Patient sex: F
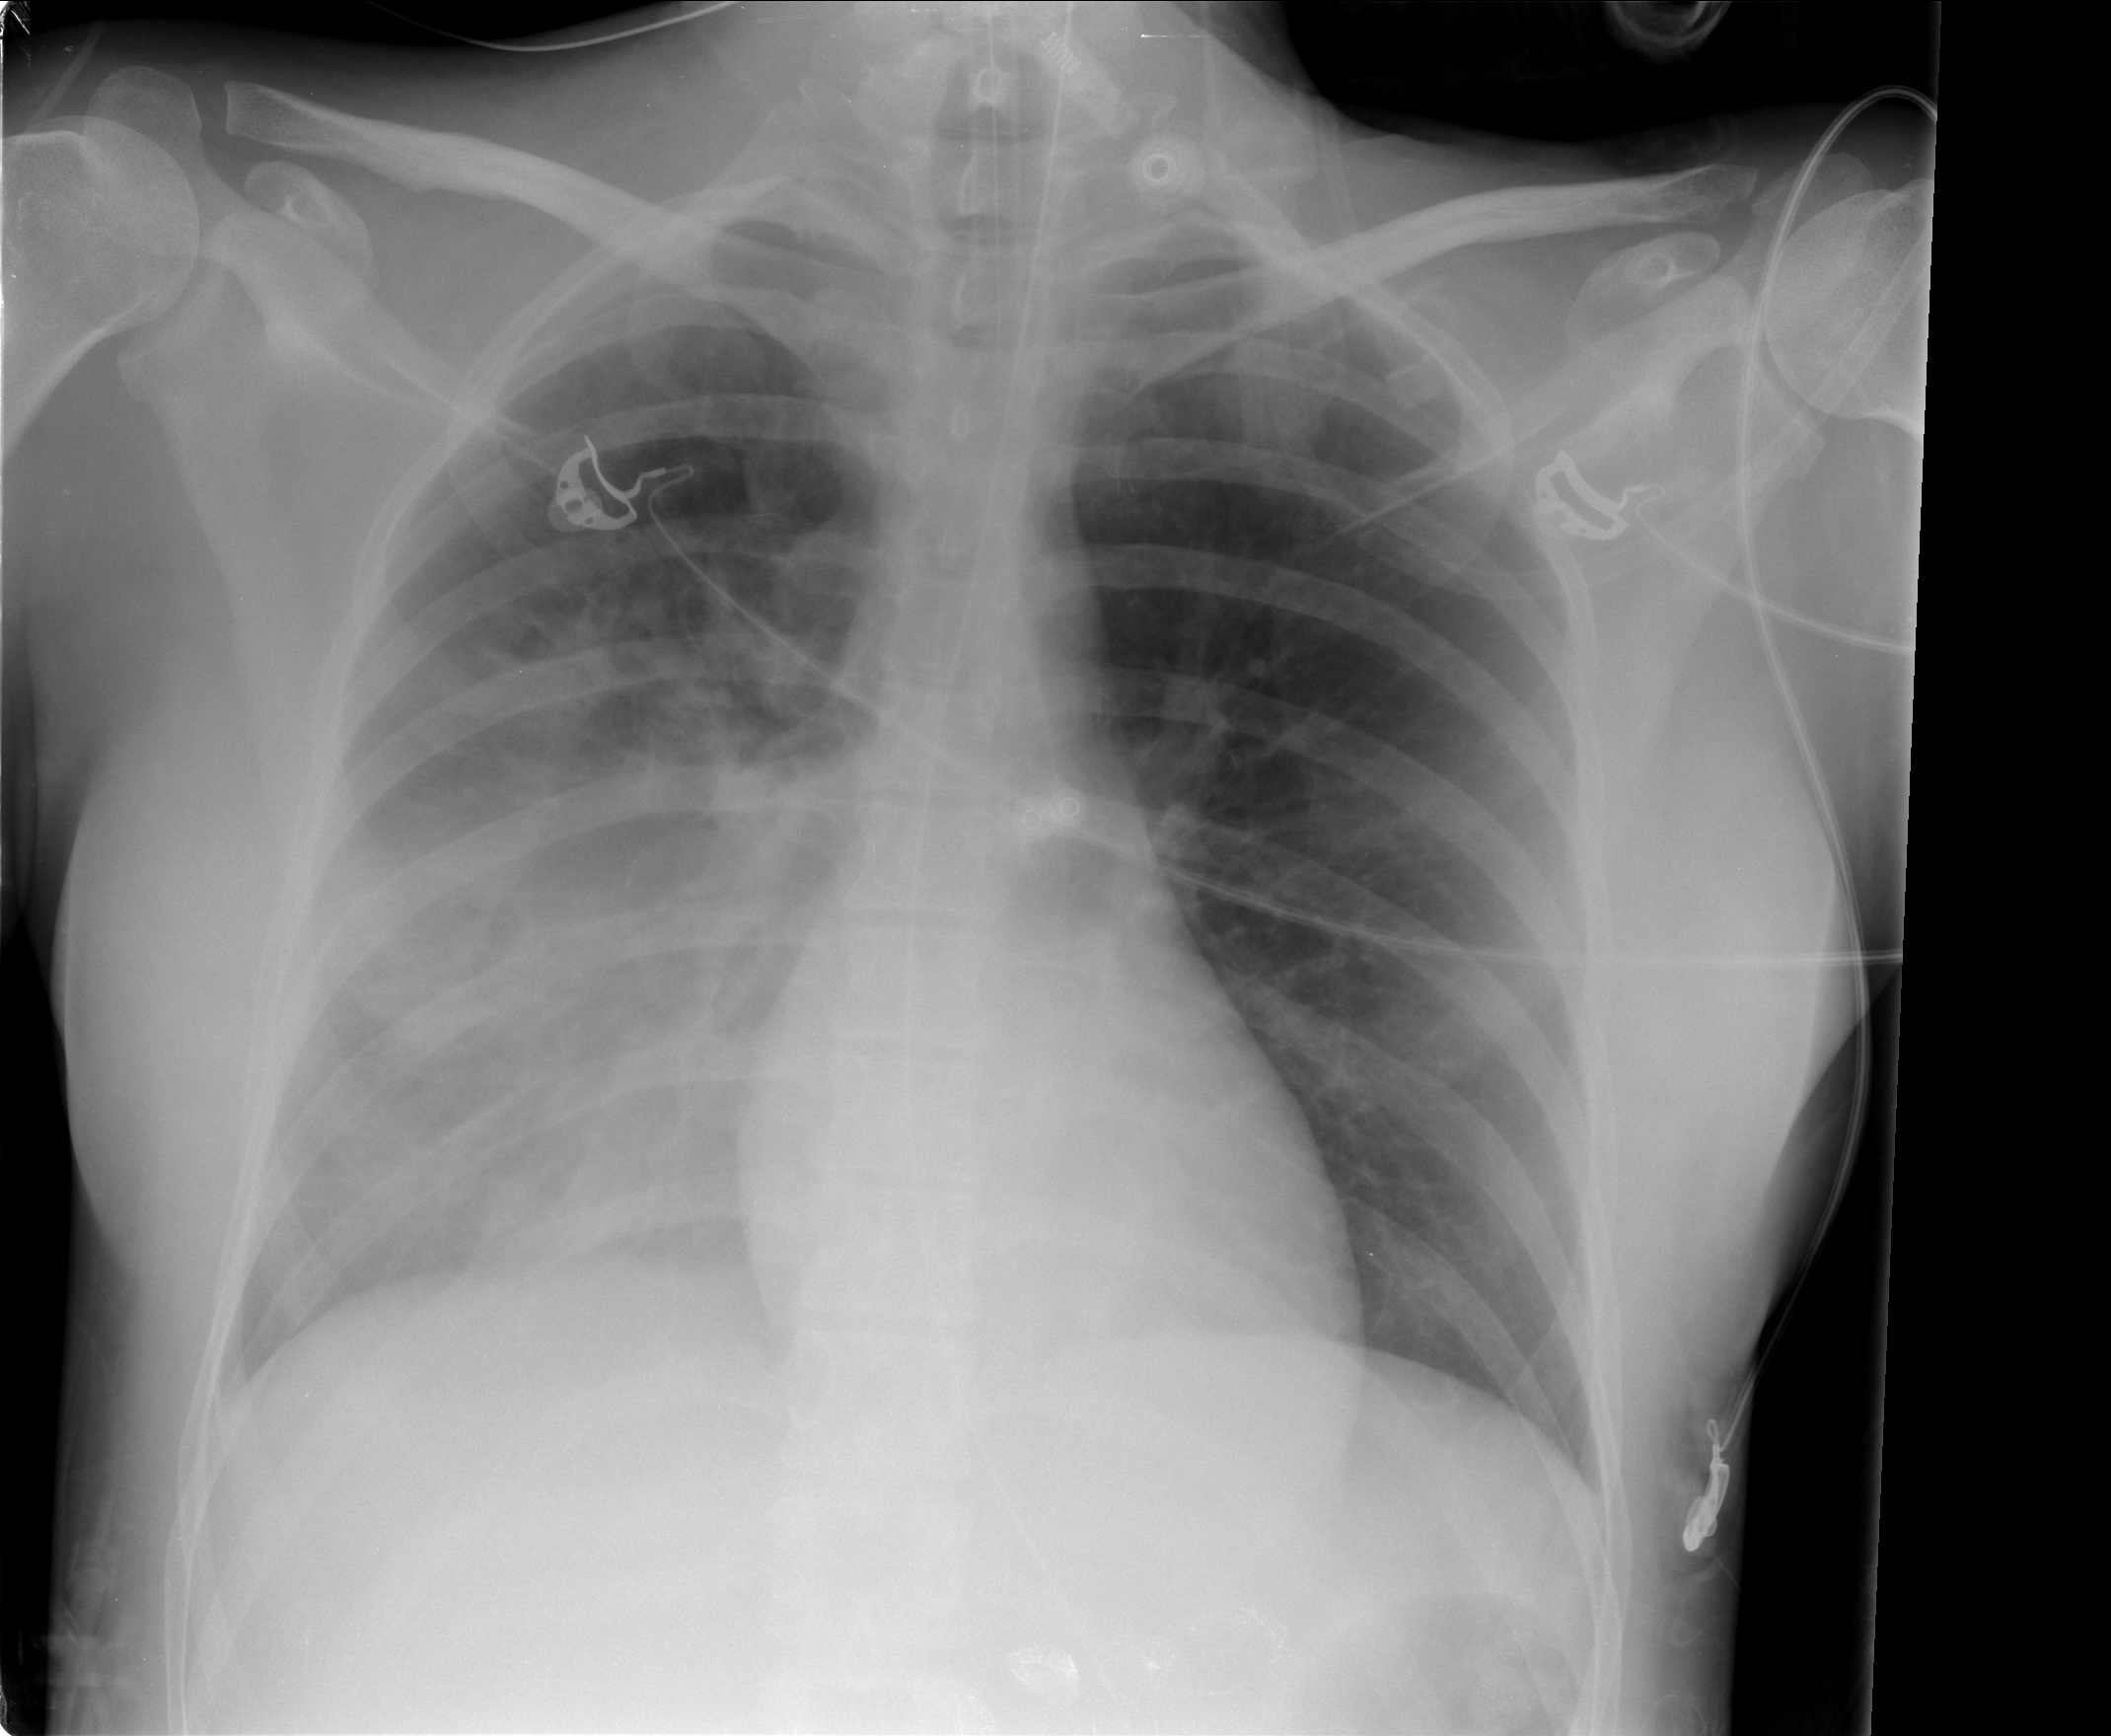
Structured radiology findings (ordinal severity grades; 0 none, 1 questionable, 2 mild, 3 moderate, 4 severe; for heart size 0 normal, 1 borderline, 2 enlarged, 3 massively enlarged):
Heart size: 0
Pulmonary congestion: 0
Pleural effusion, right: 1
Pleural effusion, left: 0
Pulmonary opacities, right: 3
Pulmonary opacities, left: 0
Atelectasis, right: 2
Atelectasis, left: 0